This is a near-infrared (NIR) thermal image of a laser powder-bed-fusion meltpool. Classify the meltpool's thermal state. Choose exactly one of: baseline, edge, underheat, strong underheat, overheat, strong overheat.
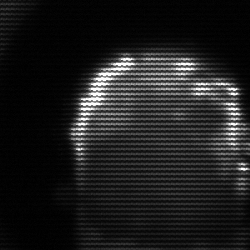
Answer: baseline